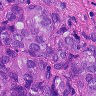
Metastatic tissue present: yes